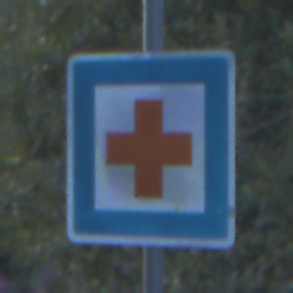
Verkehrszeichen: ErsteHilfe
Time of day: SunriseSunset
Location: Outdoor (RoadRail)
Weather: Clear
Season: NotSpecified
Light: Natural